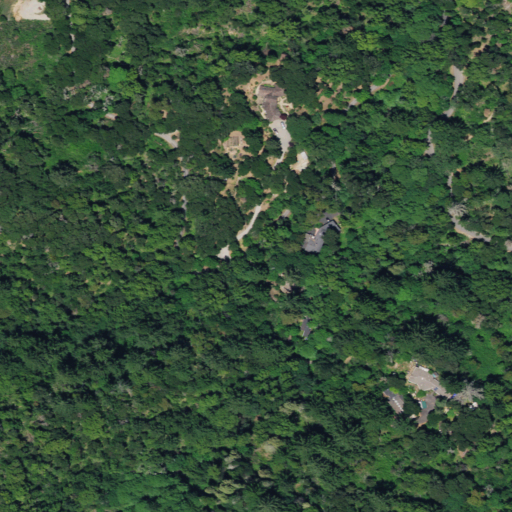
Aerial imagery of valley in California named Rengstorff Gulch containing evergreen forest, mixed forest, and open development